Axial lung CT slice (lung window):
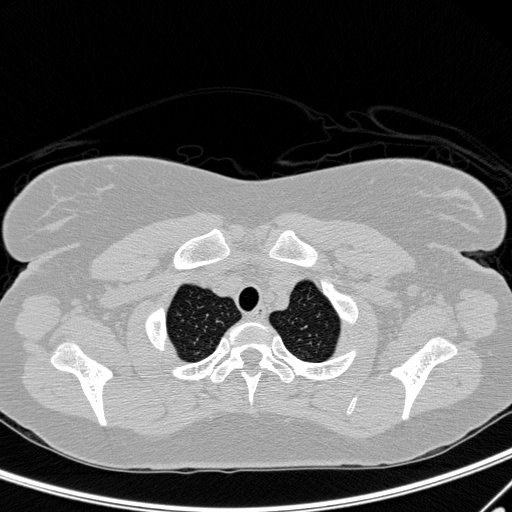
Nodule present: no